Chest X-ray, AP view. Patient: 58 years old, sex F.
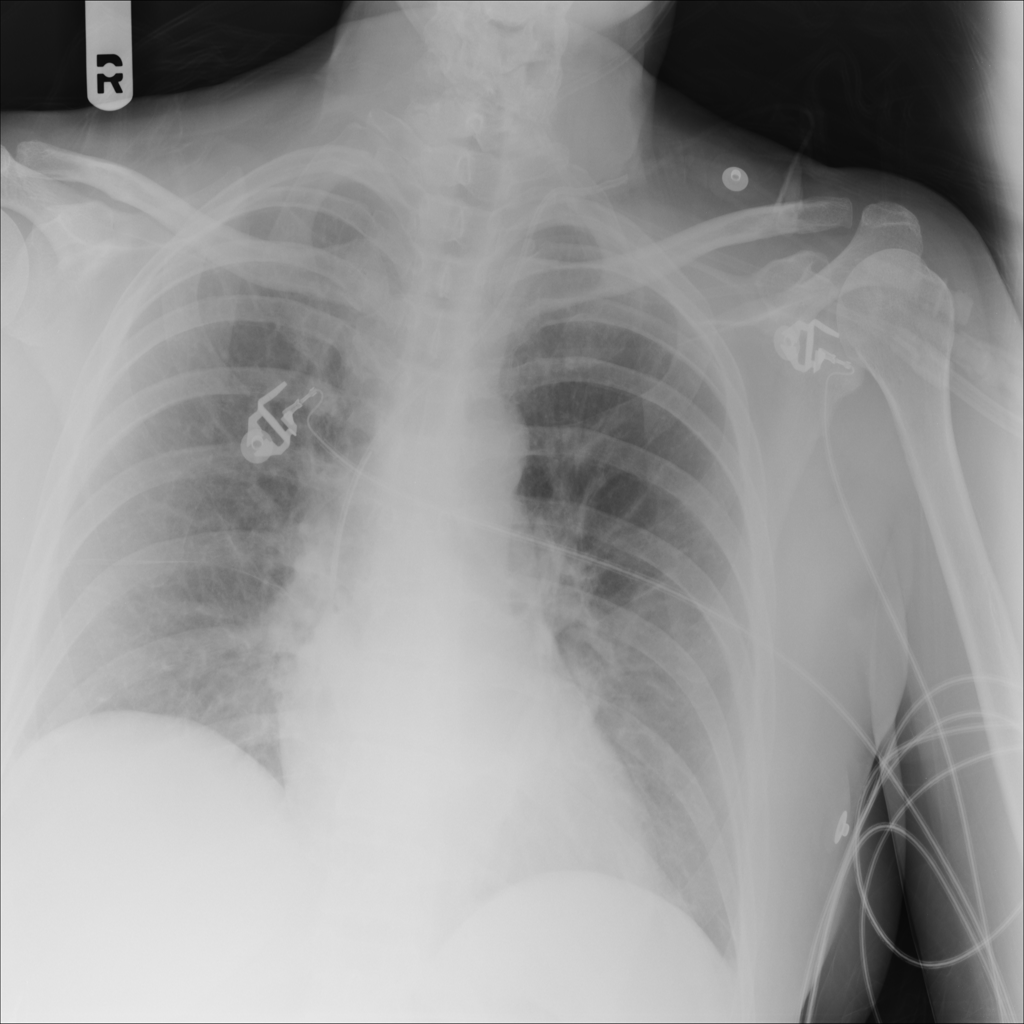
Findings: Atelectasis, Infiltration